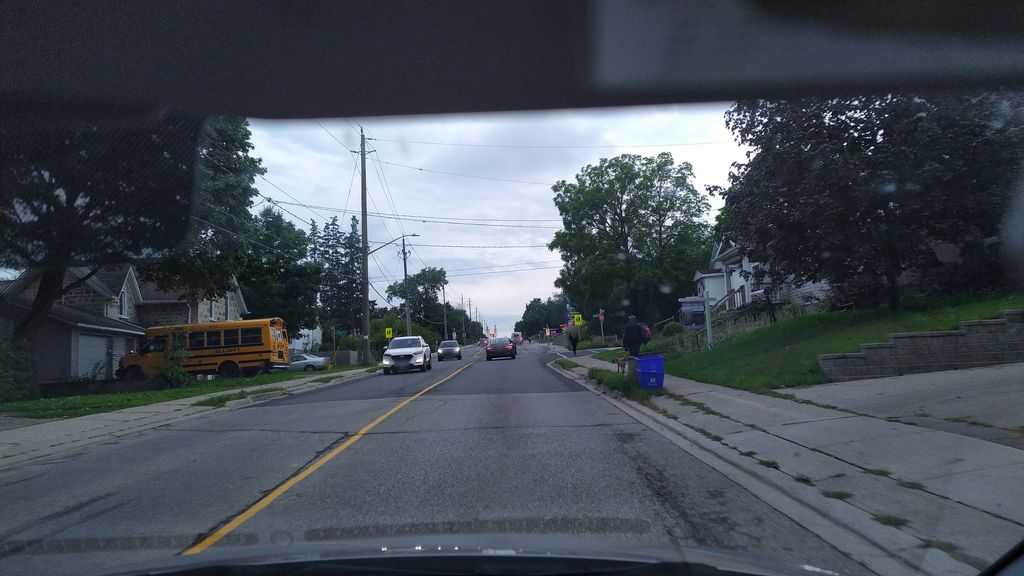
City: kitchener-waterloo